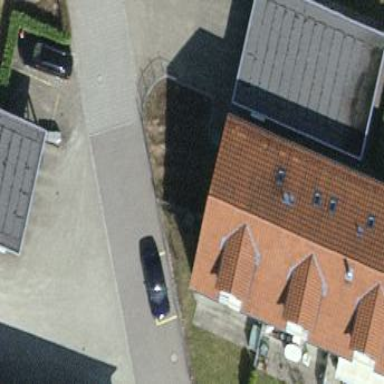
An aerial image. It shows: Garage.